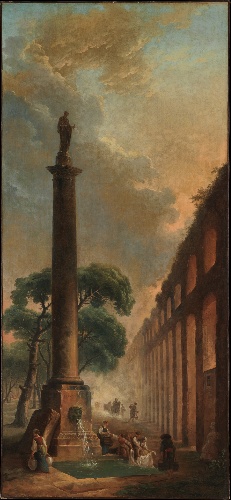
Title: The Fountain
Artist: Hubert Robert
Artist bio: French, Paris 1733–1808 Paris
Date: 1777–79
Object type: Painting
Classification: Paintings
Medium: Oil on canvas
Dimensions: 68 1/4 x 31 3/8 in. (173.4 x 79.7 cm)
Department: European Paintings
Credit line: Gift of J. Pierpont Morgan, 1917
Accession year: 1917
Repository: Metropolitan Museum of Art, New York, NY
Tags: Columns|Fountains|Monuments|Women|Washing